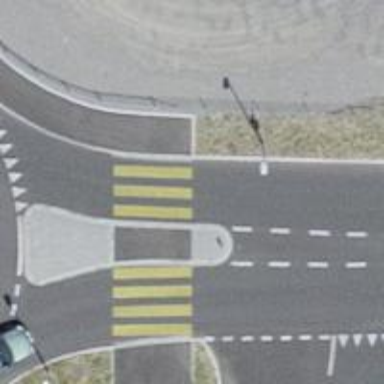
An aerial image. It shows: Marked road crossing with pedestrian island.